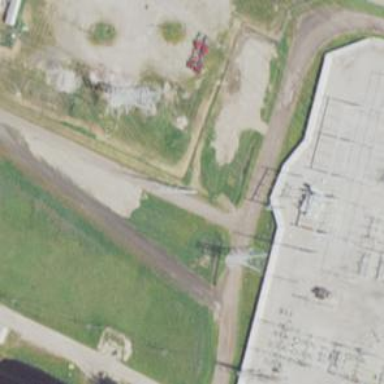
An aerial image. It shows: Power tower.